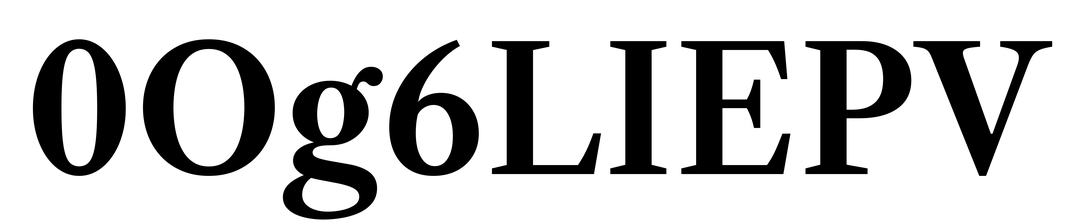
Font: LibreCaslonText_SemiBold